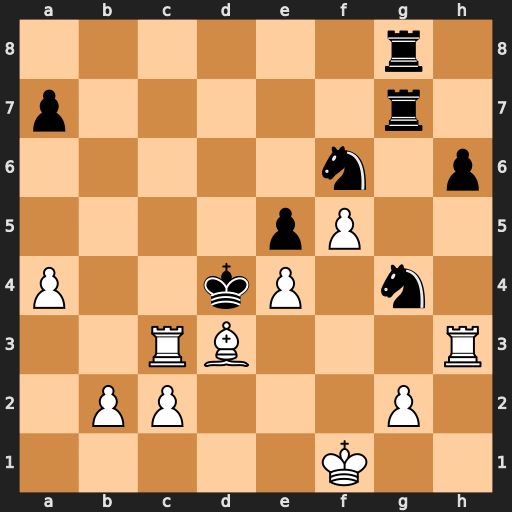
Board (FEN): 6r1/p5r1/5n1p/4pP2/P2kP1n1/2RB3R/1PP3P1/5K2
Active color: w
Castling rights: -
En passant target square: -
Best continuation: Rc4#